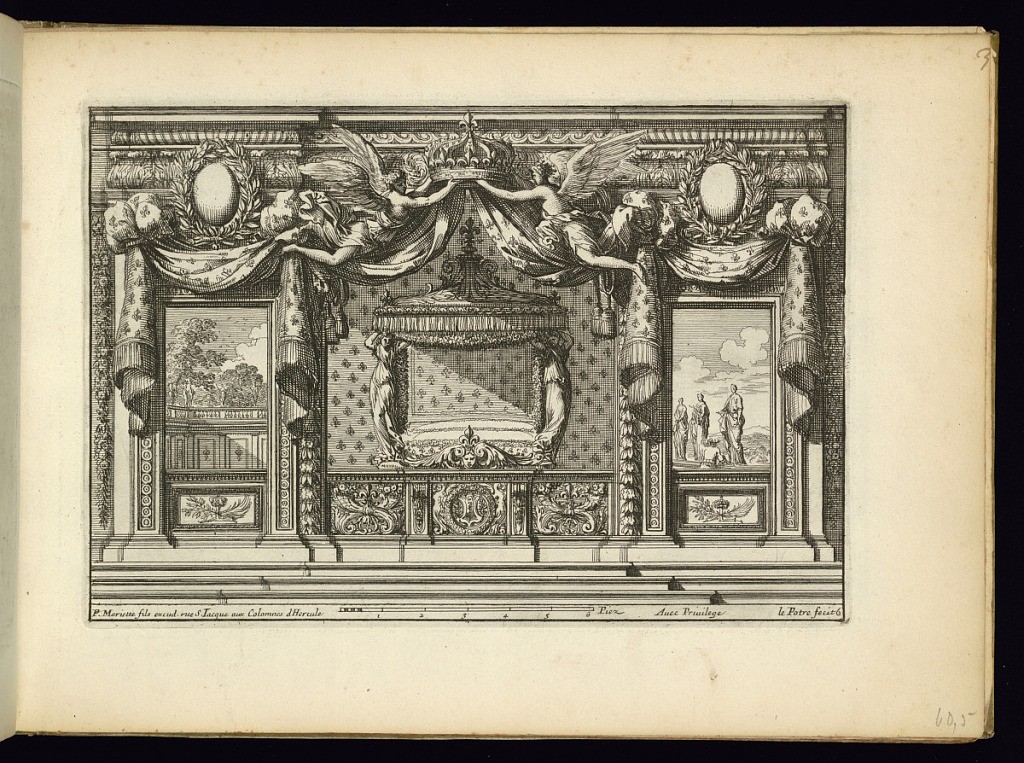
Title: Royal Alcove
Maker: Jean Le Pautre, French, 1618–1682
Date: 1656–57
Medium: Etching on laid paper
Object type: Print
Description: An alcove with a bed in the center behind a carved balustrade, flanked by doors with views of a garden landscape beyond. The alcove is framed by hanging textiles with fleurs-de-lys, and two angles in the center holding a large French royal crown, with ornately carved paneling and molding featuring scrolling leaves, wave pattern, and gadrooning. The canopy above the bed is supported by caryatids and decorated with scrolling leaves, and festoons of flowers. The plate is signed, numbered and includes a scale below the scene.